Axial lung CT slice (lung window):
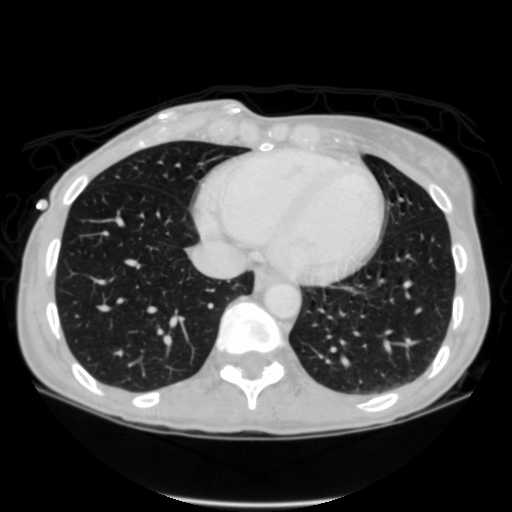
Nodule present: no